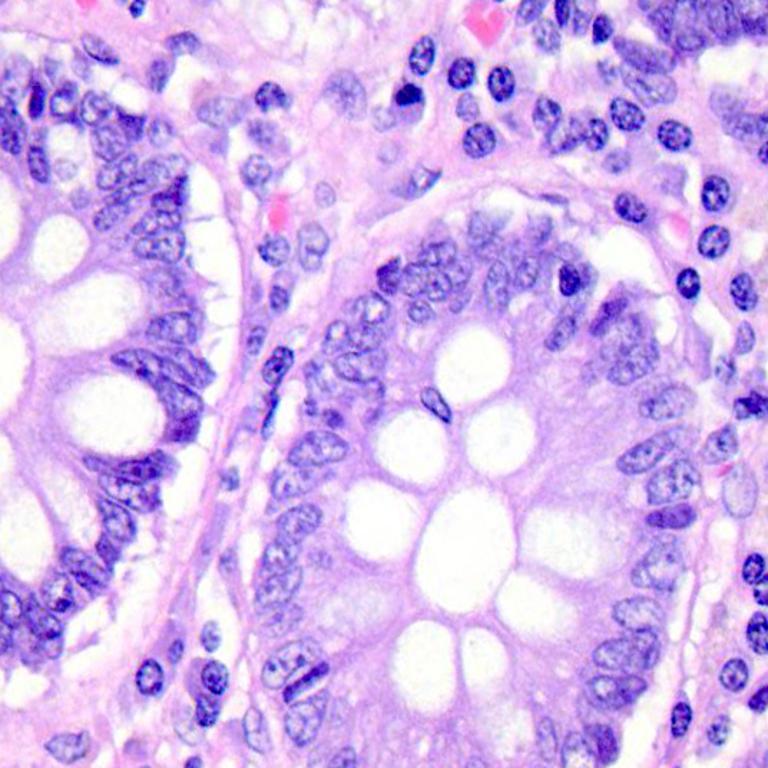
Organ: colon
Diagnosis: benign